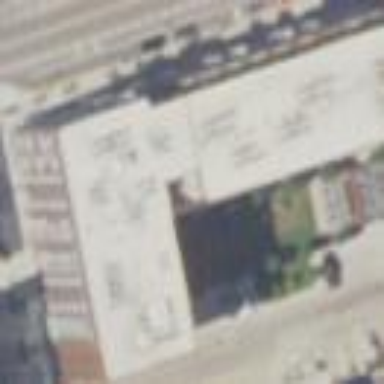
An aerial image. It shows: Commercial building.